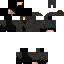
A female skeleton skin with dark skin, wearing brown helmet dressed in a black robe top and black pants, featuring a closed mouth.